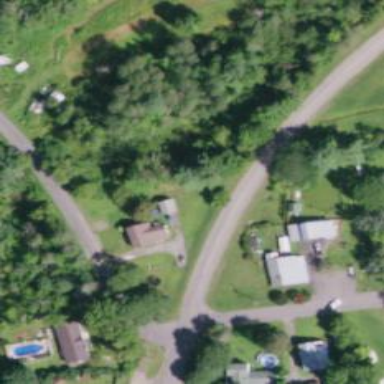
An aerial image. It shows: Residential road.